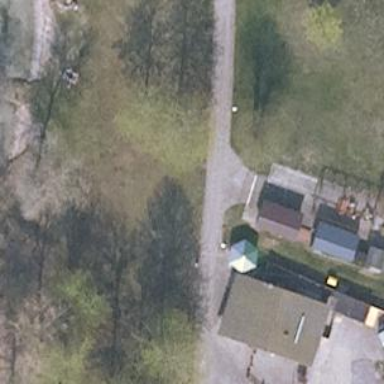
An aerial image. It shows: Ice cream stand or shop.